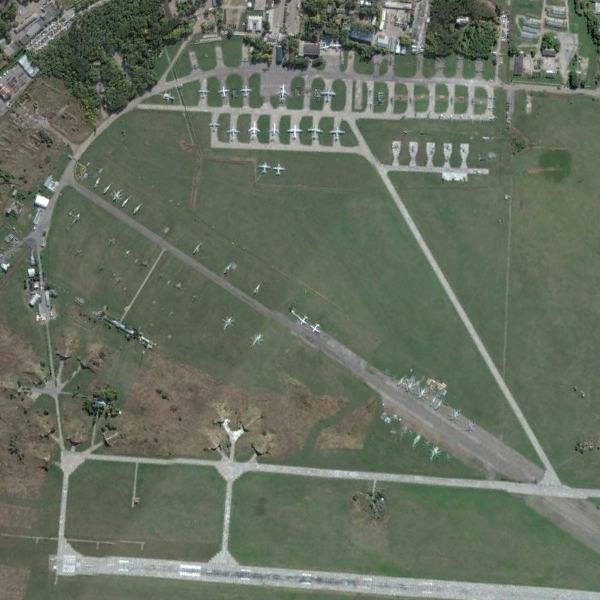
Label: Airport